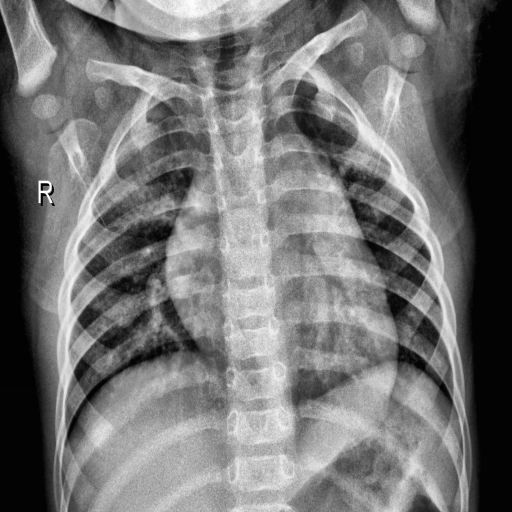
Finding: NORMAL